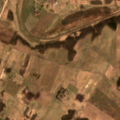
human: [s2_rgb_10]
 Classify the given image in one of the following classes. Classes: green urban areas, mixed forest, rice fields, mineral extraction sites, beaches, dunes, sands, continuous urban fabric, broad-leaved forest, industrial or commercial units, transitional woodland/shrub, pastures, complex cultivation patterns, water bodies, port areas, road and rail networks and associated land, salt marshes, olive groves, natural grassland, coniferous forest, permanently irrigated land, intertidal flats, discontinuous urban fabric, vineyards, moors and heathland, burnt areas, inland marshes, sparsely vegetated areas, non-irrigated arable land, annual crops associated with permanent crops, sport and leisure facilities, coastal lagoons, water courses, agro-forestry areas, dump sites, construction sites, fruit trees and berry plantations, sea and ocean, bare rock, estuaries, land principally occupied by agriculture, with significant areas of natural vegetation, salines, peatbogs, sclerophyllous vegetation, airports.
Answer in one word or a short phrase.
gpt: non-irrigated arable land, complex cultivation patterns, land principally occupied by agriculture, with significant areas of natural vegetation, mixed forest